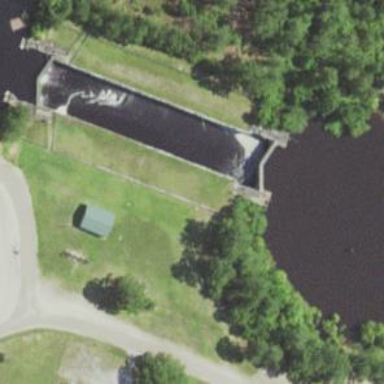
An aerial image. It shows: Lock gate along waterway.